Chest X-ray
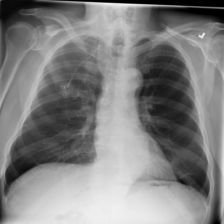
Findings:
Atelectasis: negative
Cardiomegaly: negative
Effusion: negative
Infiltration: positive
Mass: negative
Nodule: negative
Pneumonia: negative
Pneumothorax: negative
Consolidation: negative
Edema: negative
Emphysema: negative
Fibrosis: negative
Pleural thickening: negative
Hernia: negative